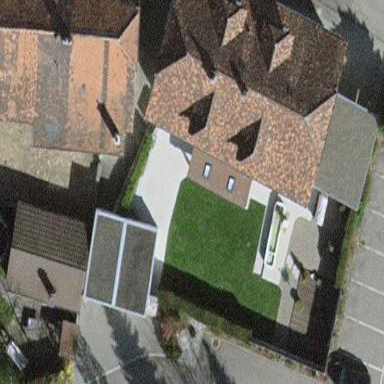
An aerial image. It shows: Building with half-hipped roof.